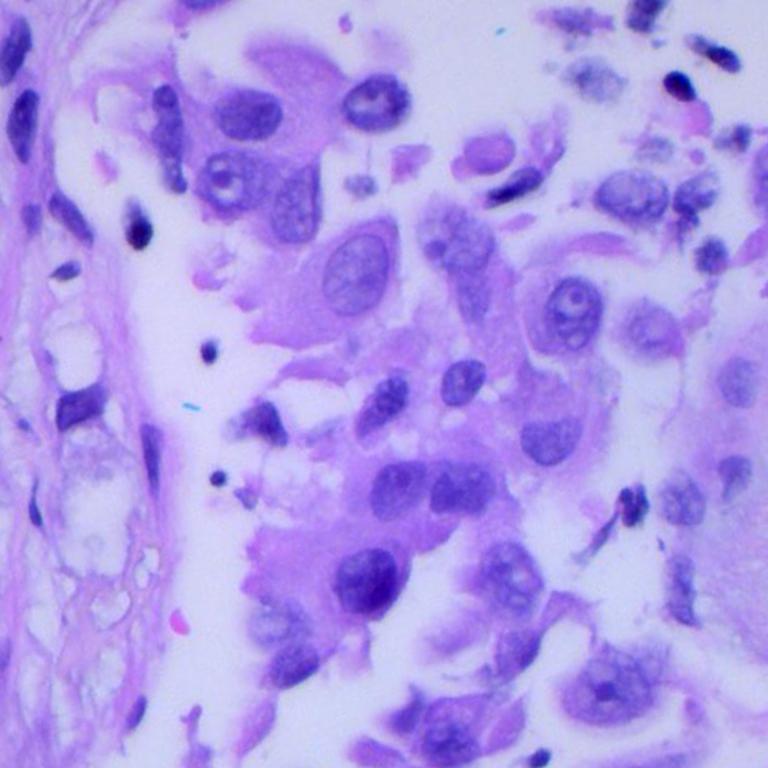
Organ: lung
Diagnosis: adenocarcinomas